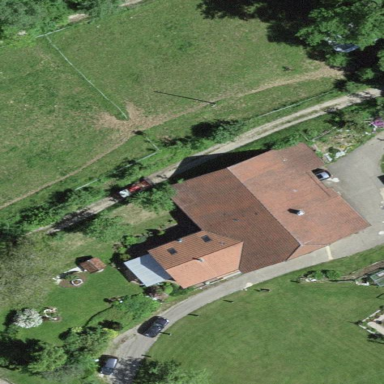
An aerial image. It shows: Farm building.